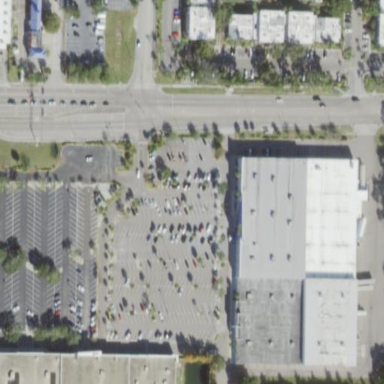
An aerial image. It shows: Retail area.